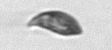
Label: Cryptophyta